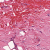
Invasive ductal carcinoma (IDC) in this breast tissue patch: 0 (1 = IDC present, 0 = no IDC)